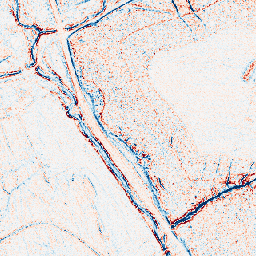
Category: edge_preserving
Decomposition family: bilateral
Decomposition parameters: d: 5
sigma_color: 100
sigma_space: 50
Upsampling method: nearest
Upsampling parameters: scale: 4
Upsampling scale: 4